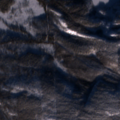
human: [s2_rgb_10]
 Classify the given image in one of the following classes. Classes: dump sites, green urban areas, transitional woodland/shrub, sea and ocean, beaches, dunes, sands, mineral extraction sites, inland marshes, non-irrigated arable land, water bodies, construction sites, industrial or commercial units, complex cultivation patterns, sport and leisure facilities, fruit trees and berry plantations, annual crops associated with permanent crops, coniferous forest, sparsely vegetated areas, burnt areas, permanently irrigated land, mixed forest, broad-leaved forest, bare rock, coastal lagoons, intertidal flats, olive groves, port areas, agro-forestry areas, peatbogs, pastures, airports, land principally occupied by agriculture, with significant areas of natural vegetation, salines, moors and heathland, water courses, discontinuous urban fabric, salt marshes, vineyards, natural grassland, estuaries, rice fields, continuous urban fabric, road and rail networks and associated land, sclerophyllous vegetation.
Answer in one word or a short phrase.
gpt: coniferous forest, mixed forest, water bodies